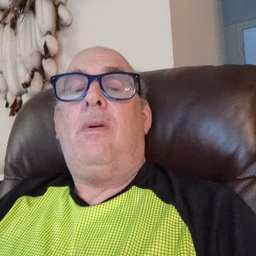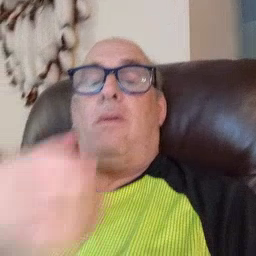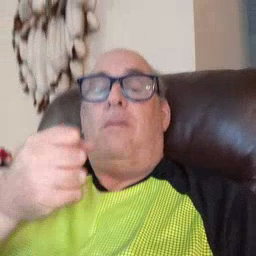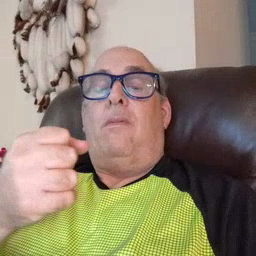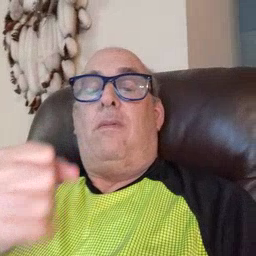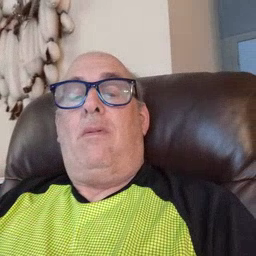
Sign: milk